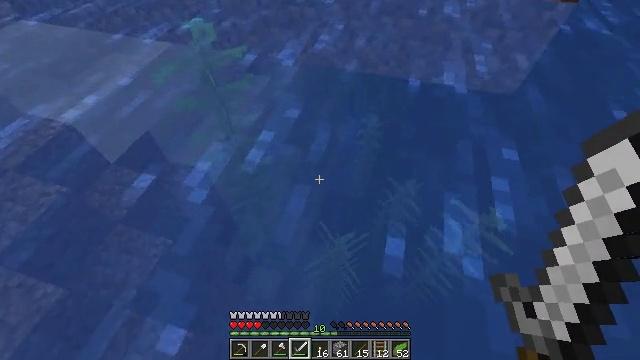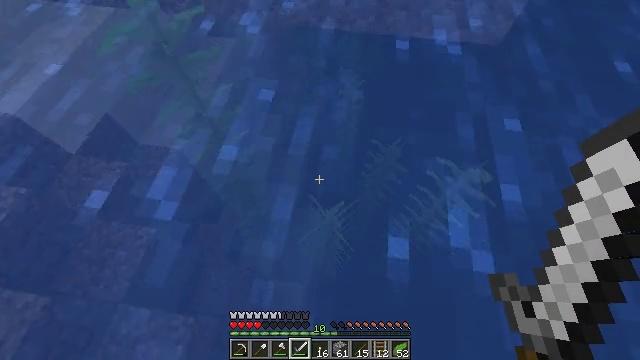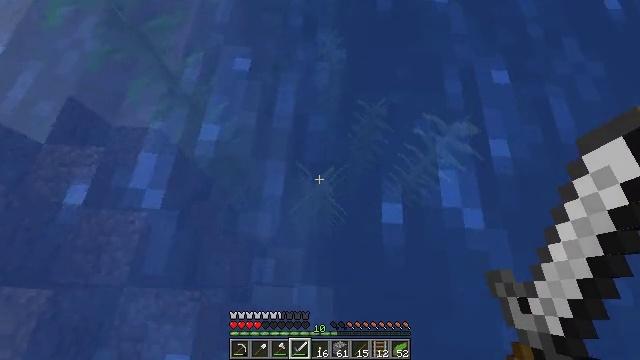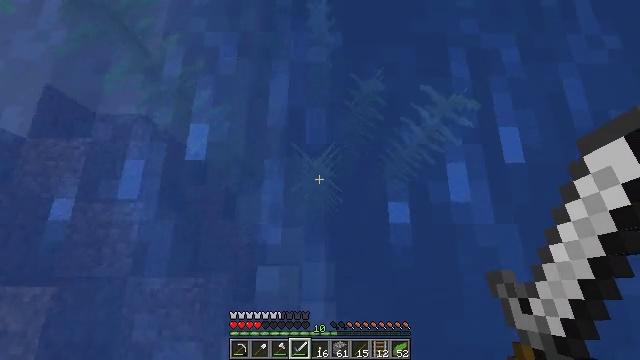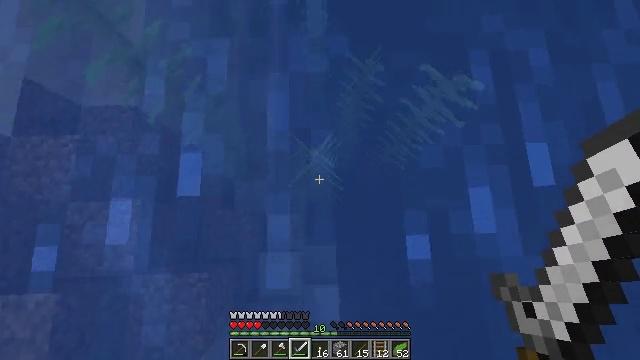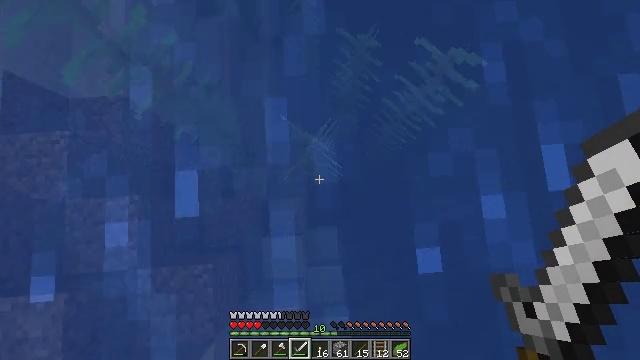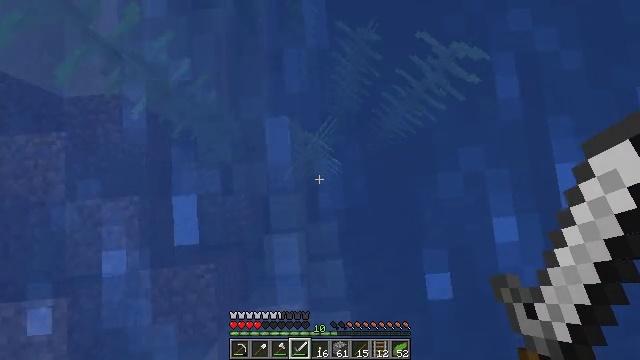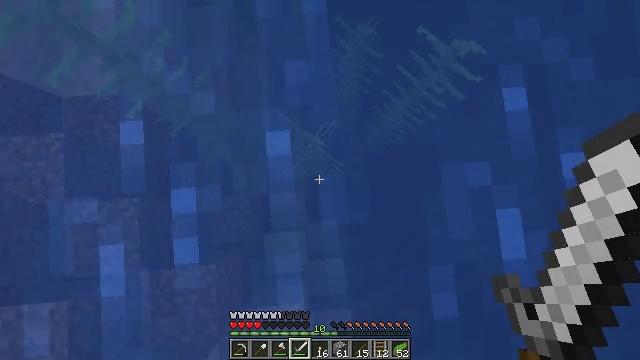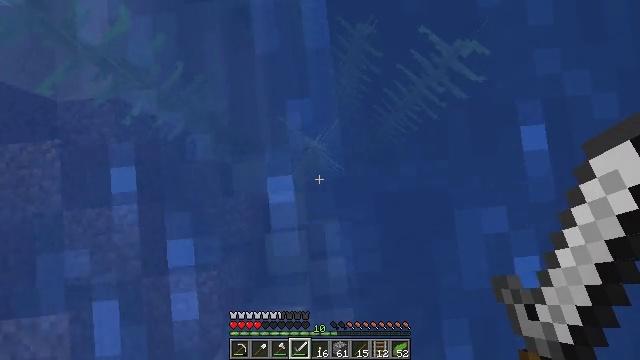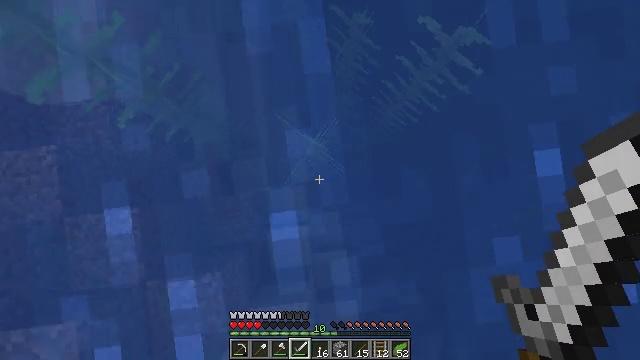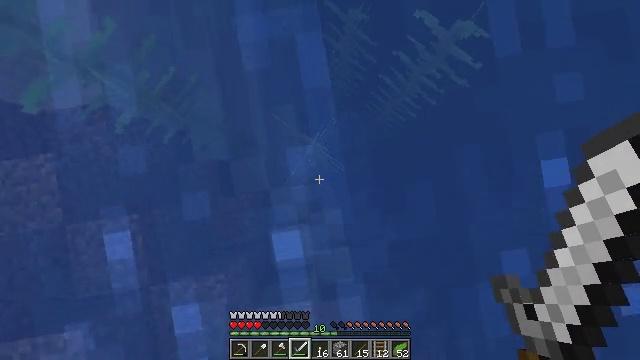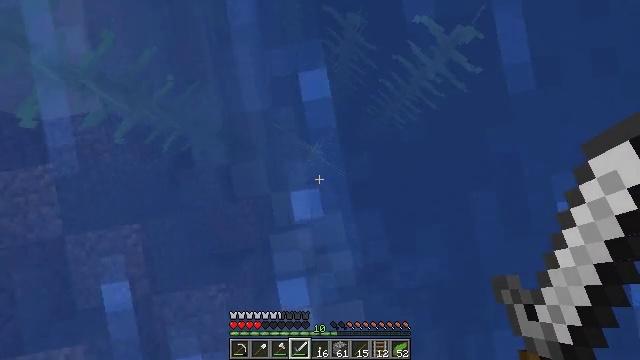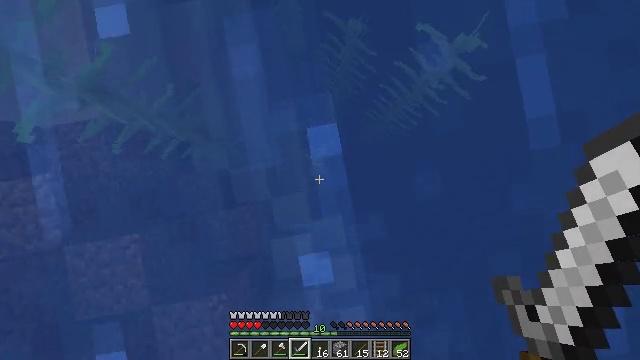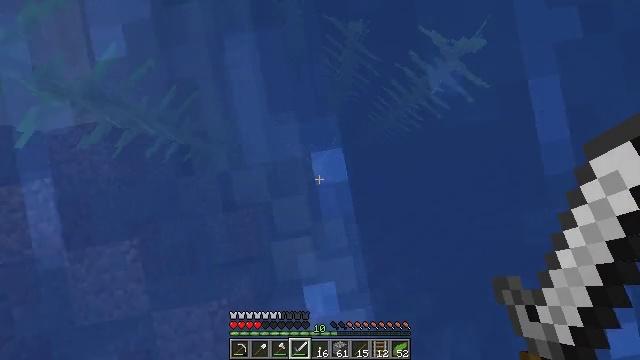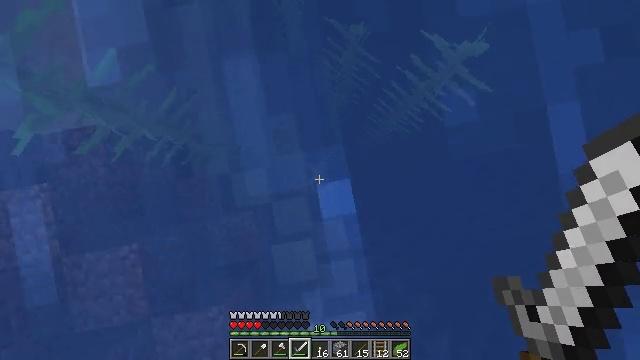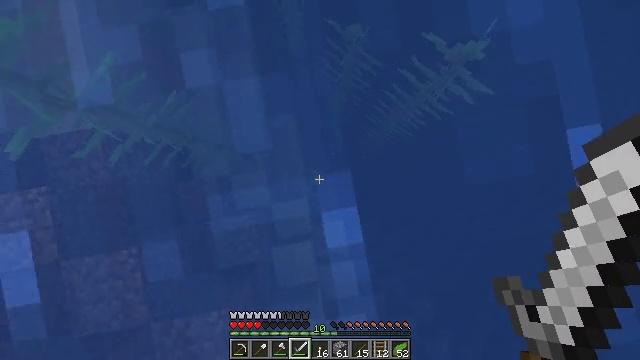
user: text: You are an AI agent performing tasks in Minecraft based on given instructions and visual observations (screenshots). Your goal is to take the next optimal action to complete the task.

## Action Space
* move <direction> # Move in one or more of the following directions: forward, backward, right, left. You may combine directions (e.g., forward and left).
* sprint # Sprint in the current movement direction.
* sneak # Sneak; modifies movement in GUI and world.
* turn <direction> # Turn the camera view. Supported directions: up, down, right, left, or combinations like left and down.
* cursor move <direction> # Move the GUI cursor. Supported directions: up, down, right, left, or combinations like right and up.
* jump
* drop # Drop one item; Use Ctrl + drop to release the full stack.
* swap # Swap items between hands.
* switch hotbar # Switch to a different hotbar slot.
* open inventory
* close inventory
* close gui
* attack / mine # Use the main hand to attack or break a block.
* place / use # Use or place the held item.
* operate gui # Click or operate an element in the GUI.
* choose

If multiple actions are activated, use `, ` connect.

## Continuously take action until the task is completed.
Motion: motion action
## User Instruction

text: Harvesting kelp can be done quickly underwater.
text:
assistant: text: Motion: move forward, turn right and down
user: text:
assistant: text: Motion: move forward, turn right and down
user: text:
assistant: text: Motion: move forward, turn right and down
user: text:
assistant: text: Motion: move forward, turn right and down
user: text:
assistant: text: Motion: move forward, turn right and down
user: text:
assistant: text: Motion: move forward, turn down
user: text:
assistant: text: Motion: move forward
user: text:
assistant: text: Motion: move forward, turn down
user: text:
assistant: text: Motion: move forward, turn right and down
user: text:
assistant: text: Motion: move forward, turn right and down
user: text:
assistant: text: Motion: move forward
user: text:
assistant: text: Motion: no_op
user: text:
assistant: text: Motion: no_op
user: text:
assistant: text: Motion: no_op
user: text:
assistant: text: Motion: no_op
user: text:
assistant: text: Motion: no_op
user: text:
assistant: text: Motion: turn right and up
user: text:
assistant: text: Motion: no_op
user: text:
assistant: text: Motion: no_op
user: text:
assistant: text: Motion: no_op
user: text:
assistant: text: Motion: move right
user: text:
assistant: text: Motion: move right
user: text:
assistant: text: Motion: move right, turn down
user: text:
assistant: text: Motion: move right, turn left and down
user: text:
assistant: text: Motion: move right, turn left and down
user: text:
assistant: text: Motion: move right
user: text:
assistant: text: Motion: move right
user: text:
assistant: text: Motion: move right
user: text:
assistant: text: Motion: move right, turn left
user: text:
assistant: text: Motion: turn left